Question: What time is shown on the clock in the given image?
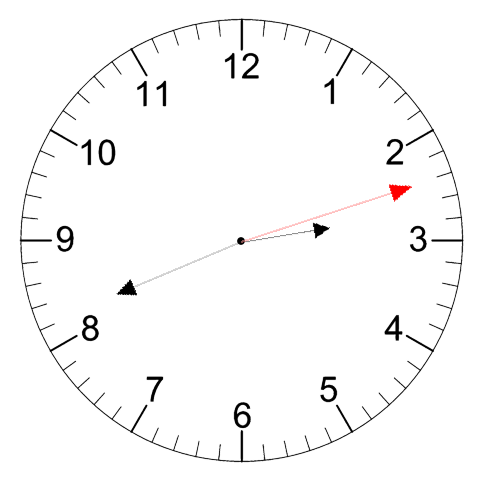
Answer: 02:41:12